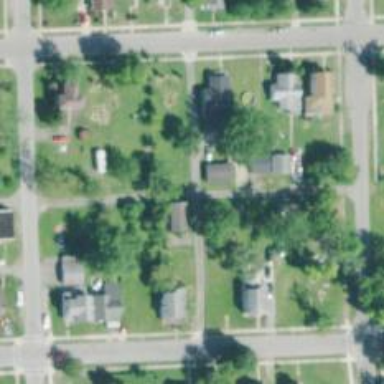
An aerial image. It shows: Alley classified as service road.